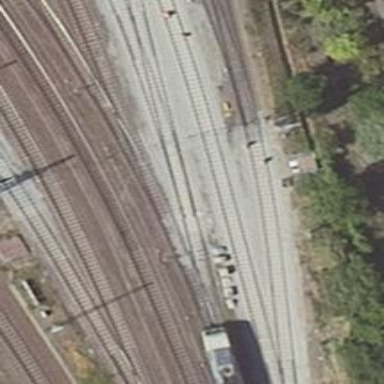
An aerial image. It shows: Railway track with contact lines for electrification.